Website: slack
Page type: payment
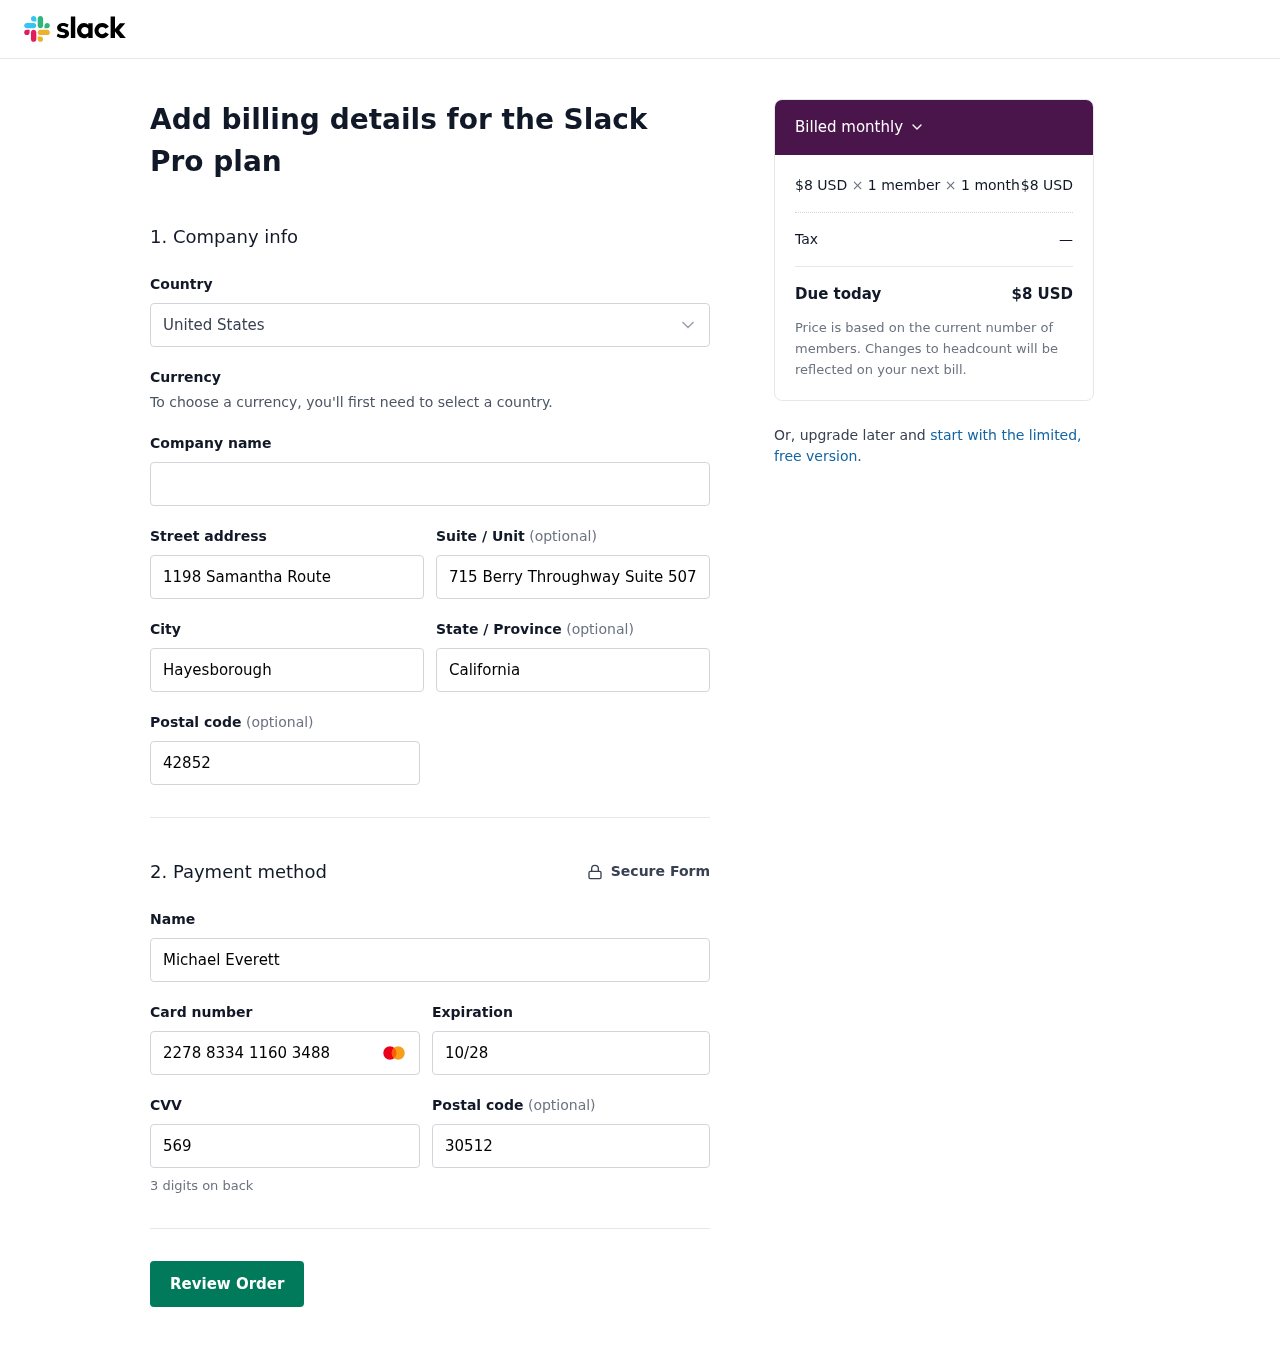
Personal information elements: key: PII_COUNTRY
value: United States
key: PII_STREET
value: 1198 Samantha Route
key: PII_STREET2
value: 715 Berry Throughway Suite 507
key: PII_CITY
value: Hayesborough
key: PII_STATE
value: California
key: PII_POSTCODE
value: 42852
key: PII_FULLNAME
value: Michael Everett
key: PII_CARD_NUMBER
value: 2278 8334 1160 3488
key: PII_CARD_EXPIRY
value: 10/28
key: PII_CARD_CVV
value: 569
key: PII_POSTCODE2
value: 30512
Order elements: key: ORDER_PRICE_PER_MEMBER
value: $8 USD
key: ORDER_NUM_MEMBERS
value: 1 member
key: ORDER_NUM_MONTHS
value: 1 month
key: ORDER_SUBTOTAL
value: $8 USD
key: ORDER_TAX
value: —
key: ORDER_TOTAL
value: $8 USD